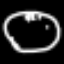
Label: clock